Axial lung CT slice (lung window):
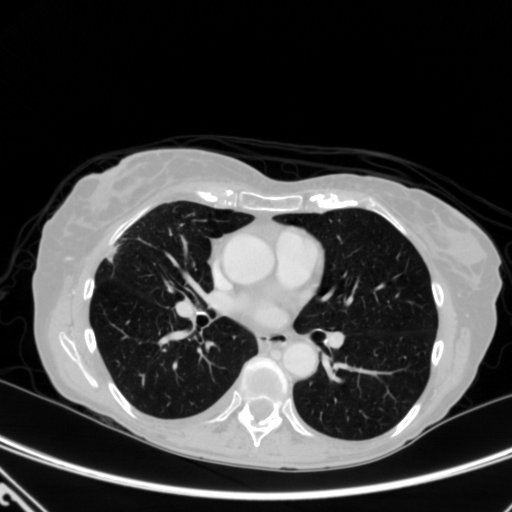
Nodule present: yes
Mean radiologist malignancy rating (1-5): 4